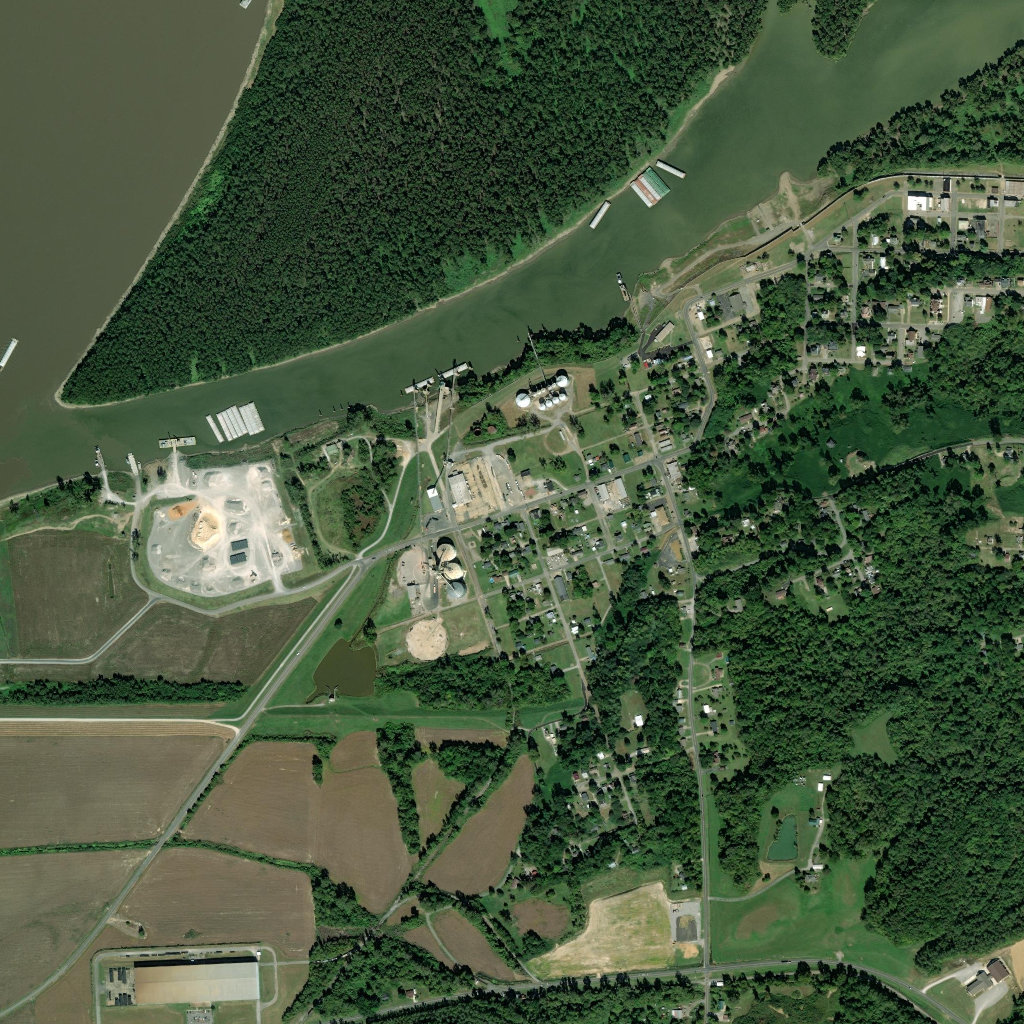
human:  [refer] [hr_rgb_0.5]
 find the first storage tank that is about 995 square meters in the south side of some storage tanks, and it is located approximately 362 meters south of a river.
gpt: <box>[[43, 56, 45, 58, 0]]</box>